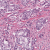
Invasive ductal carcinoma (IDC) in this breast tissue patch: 1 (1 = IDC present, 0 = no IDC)